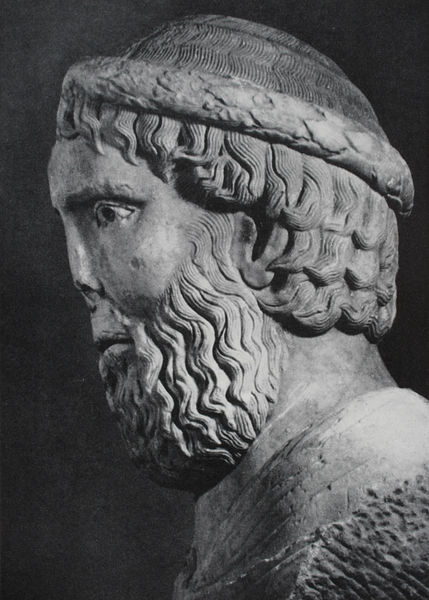
Titel: Kopf der sogenannten Vinea-Büste (Pier delle Vigne) - Skulptur für die Brückentoranlage von Capua
Standort: Capua
Institution: Museo Campano
Schlagwörter: dunkel, hand, kopf, mann, schatten, weiß, sitzen, finger, frisur, geste, grau, haar, hell, holz, hut, licht, mund, nase, ohr, profil, schwarz, skizze, stirn, blick, alt, bart, kappe, mütze, augen, band, falten, gesicht, kleidung, kragen, mensch, stehen, stein, stirnband, vollbart, hals, hände, portrait, porträt, brücke, flach, auge, figur, gewand, haare, mantel, krone, lippen, locken, ohren, schulter, schultern, skulptur, statue, seitlich, wangen, graphik, nacken, detail, büste, seitenansicht, plastik, wange, sein, foto, fotografie, photographie, offen, torso, illustration, schwarzweiß, text, haarkranz, entwurf, kranz, barthaare, pupille, rom, photo, wellig, kaputt, sandstein, antik, griechisch, mittelalter, herme, platt, rillen, unglücklich, römisch, bruch, beschädigt, igur, mittelmeerraum, abgeschlagen, profi, bildwerk, gleichmäßig, buste, kopd, capua, brückenanlage, brückenfigur, eingeschlagen, steinbüste, abgebrochene nase, sumerisch, skzúlptur, müz